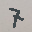
Label: 7